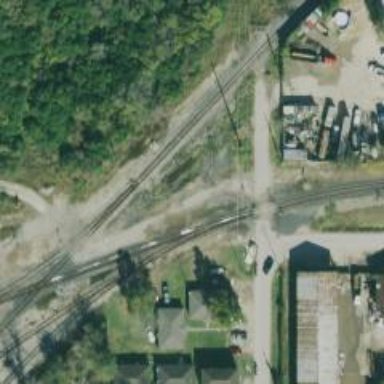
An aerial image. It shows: Railway signal.